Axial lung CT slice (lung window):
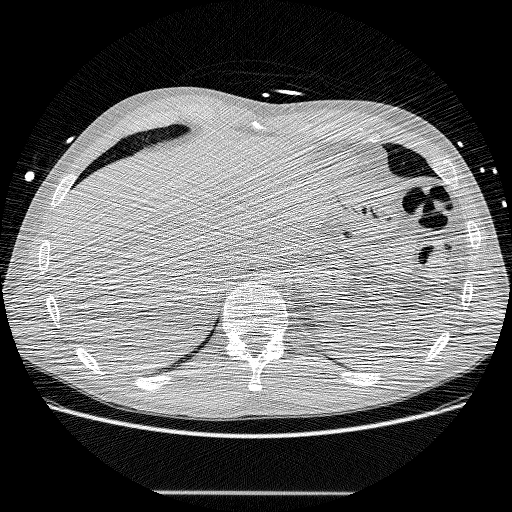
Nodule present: no